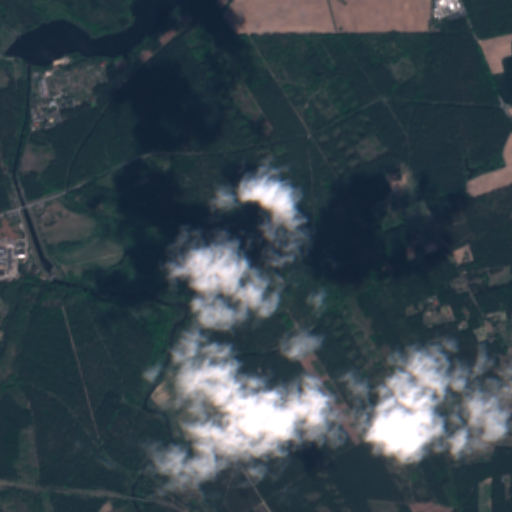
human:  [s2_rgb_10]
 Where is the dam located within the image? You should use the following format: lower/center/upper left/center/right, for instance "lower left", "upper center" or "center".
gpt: The dam is located in the upper left of the image.
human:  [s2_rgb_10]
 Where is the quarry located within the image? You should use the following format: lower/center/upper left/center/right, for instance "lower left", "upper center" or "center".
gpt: There is no quarry in the image.